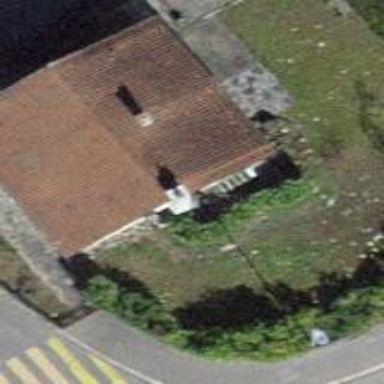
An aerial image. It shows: Building with tile roof.